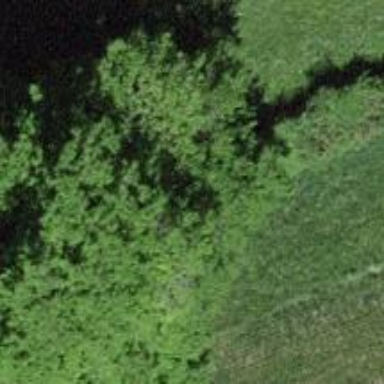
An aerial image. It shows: Row of trees in natural setting.